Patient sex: M
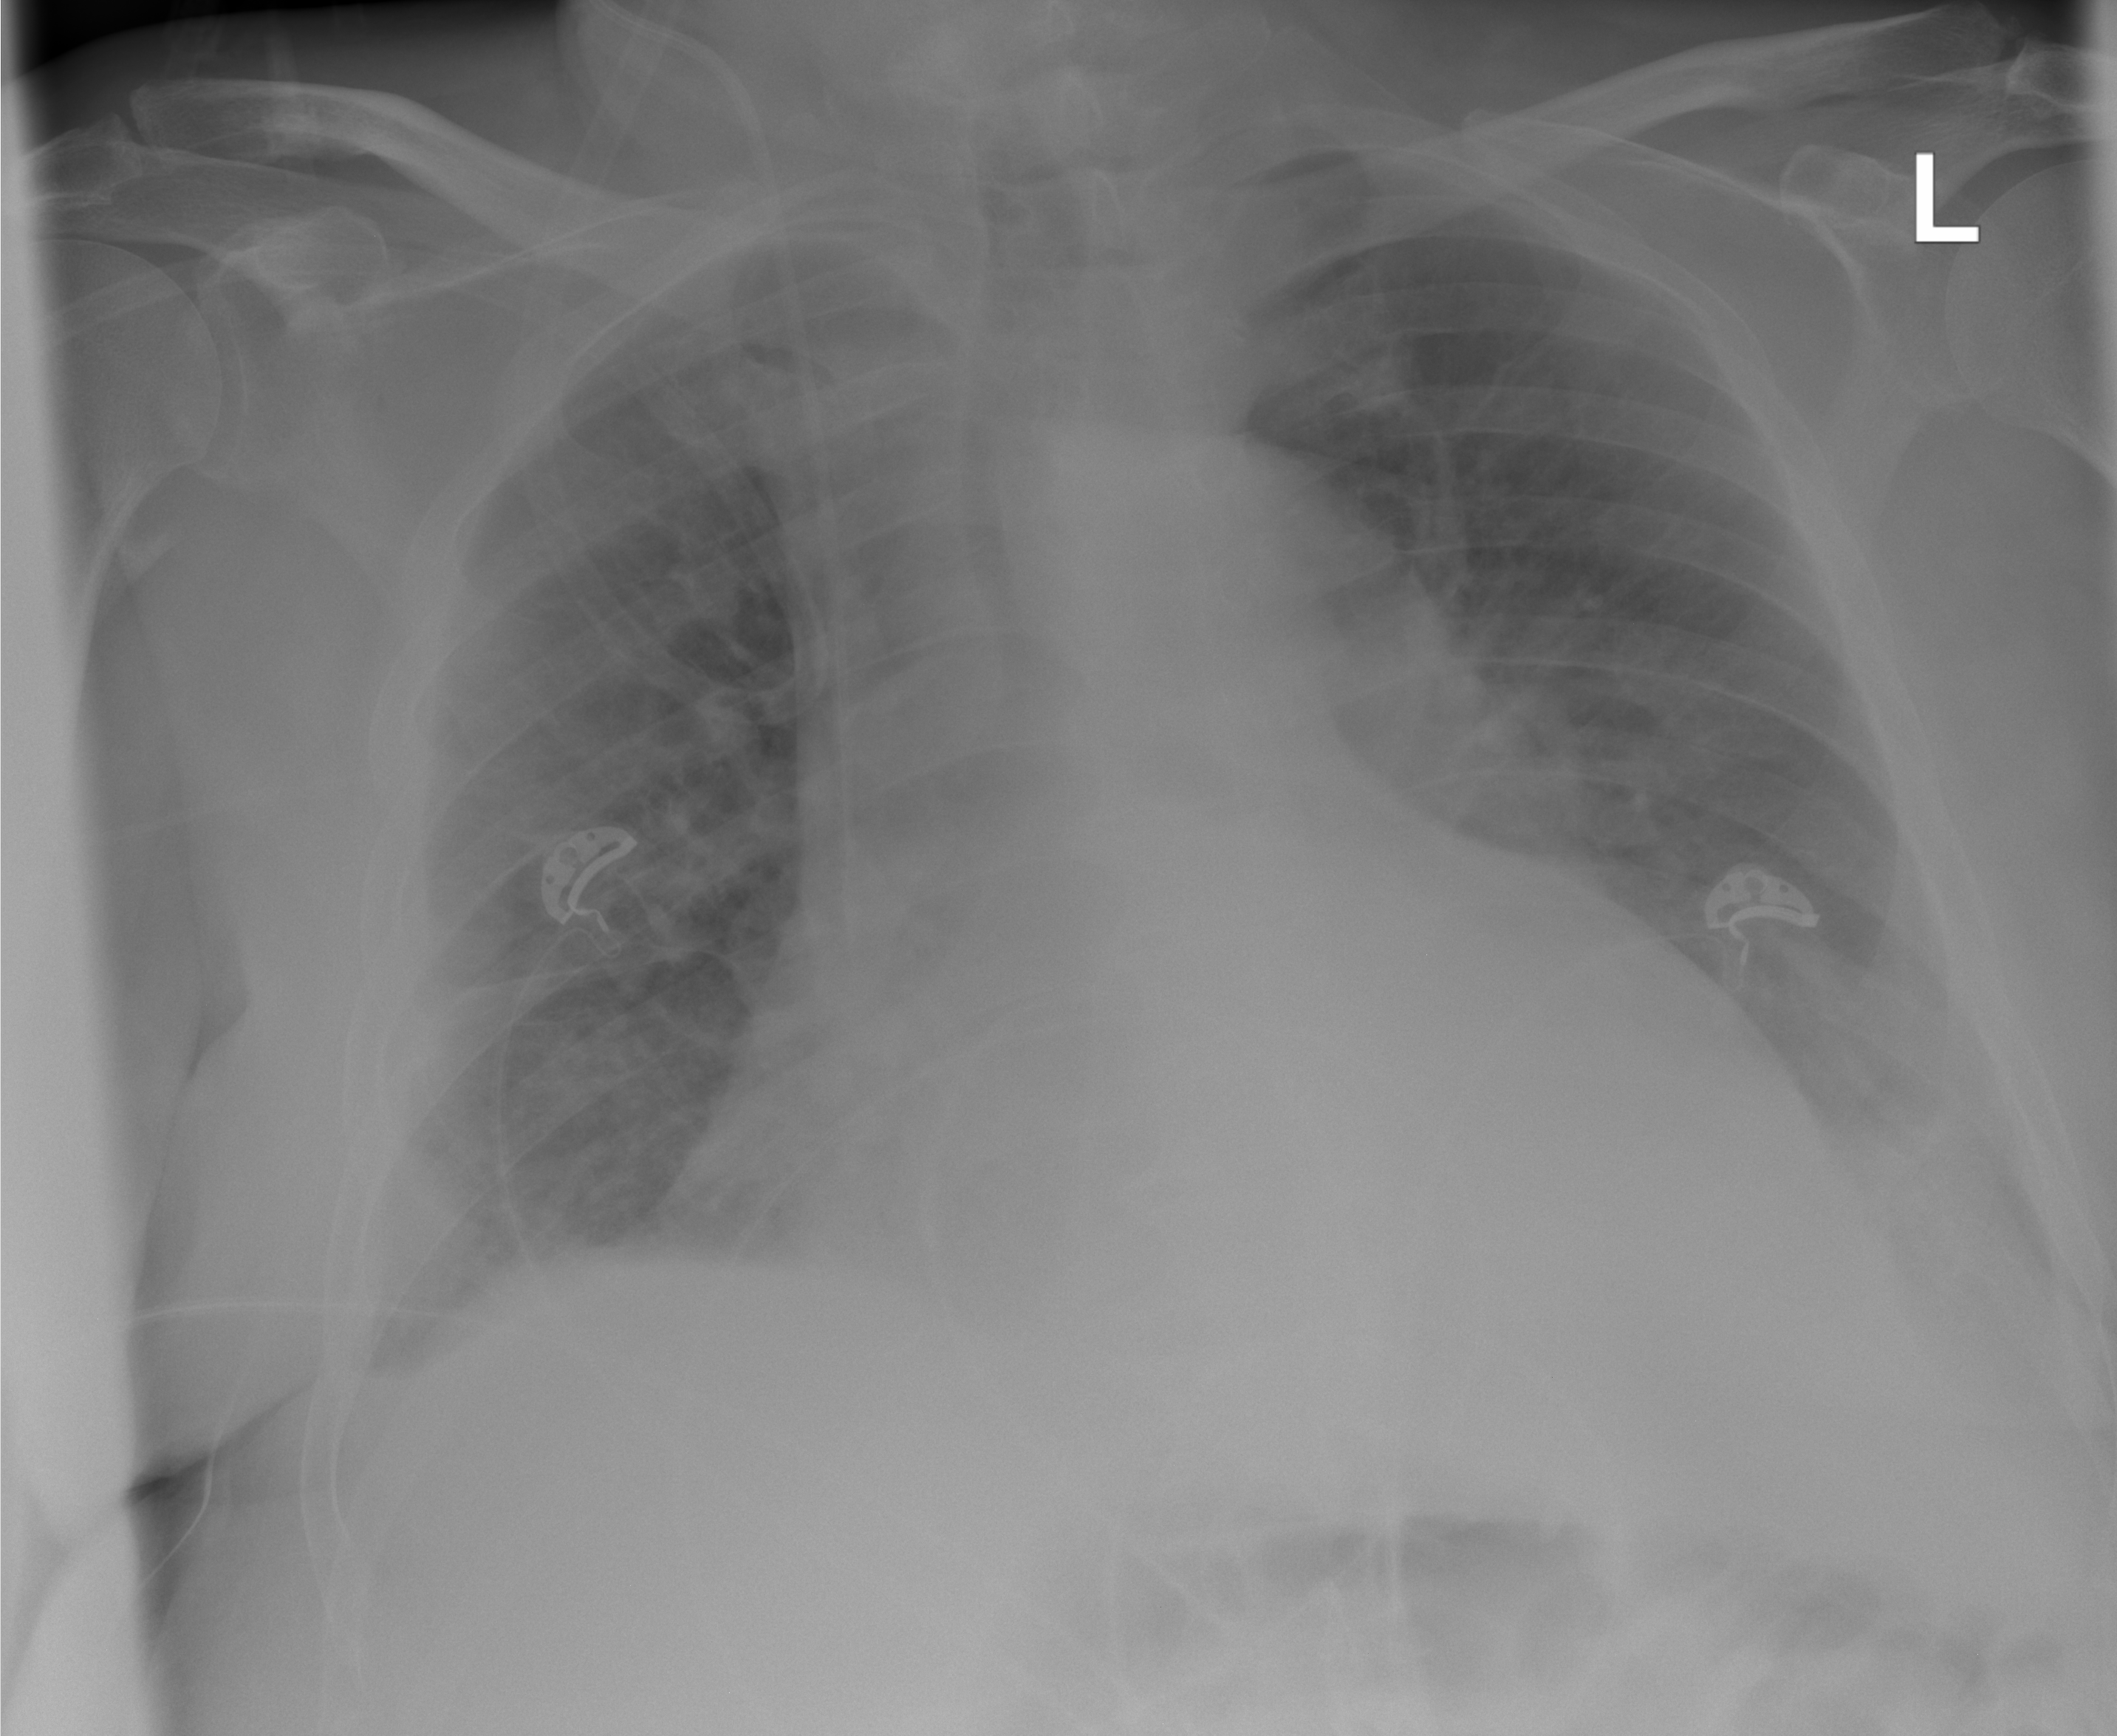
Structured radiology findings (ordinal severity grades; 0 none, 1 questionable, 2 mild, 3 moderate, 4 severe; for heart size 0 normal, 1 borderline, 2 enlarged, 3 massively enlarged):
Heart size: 2
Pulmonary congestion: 2
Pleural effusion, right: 2
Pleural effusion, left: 2
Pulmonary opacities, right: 2
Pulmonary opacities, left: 2
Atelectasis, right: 2
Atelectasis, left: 2